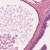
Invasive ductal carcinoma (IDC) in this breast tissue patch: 1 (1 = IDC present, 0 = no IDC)